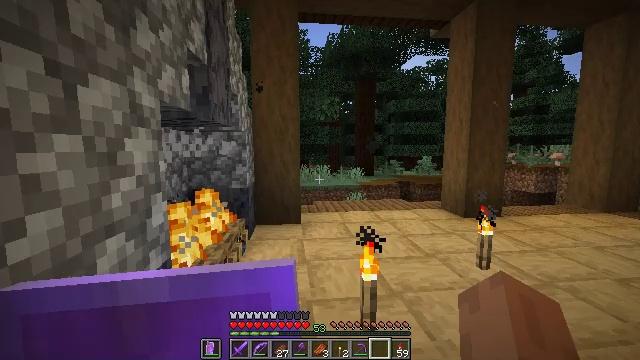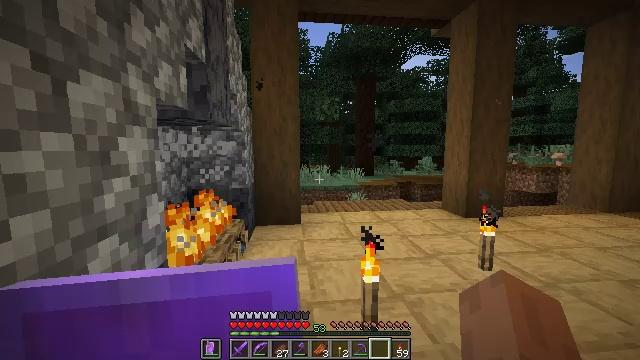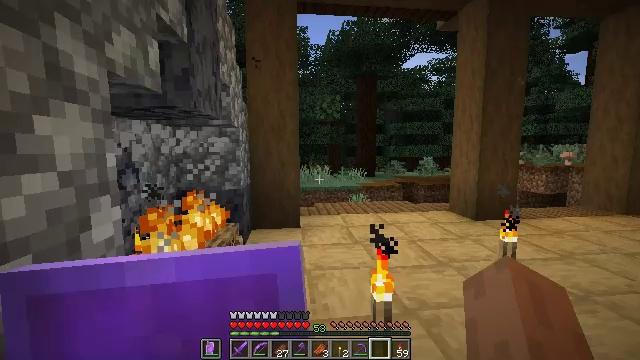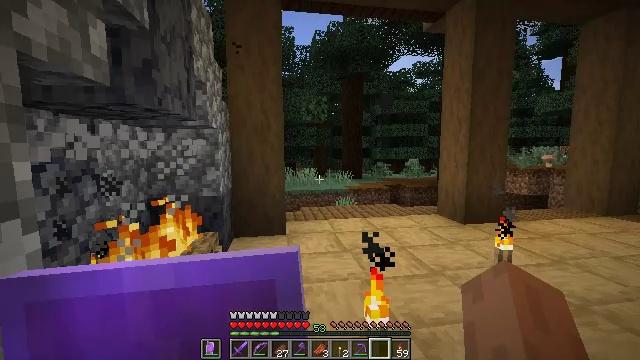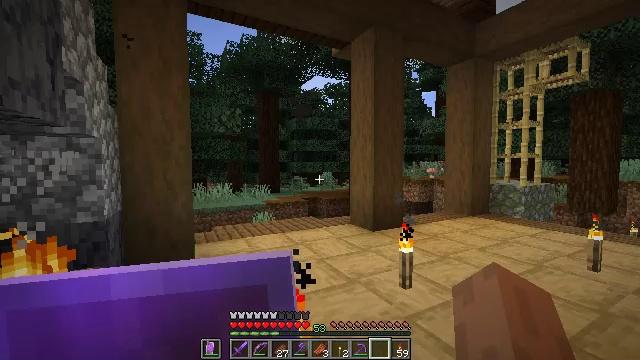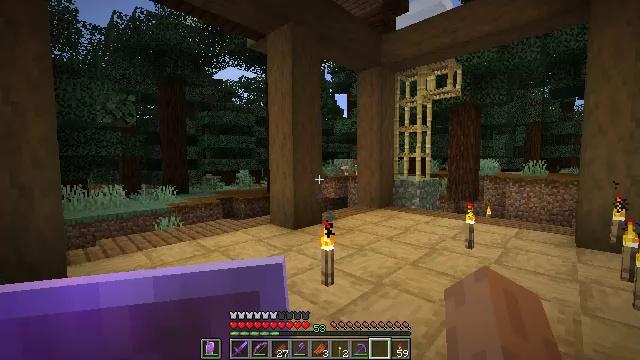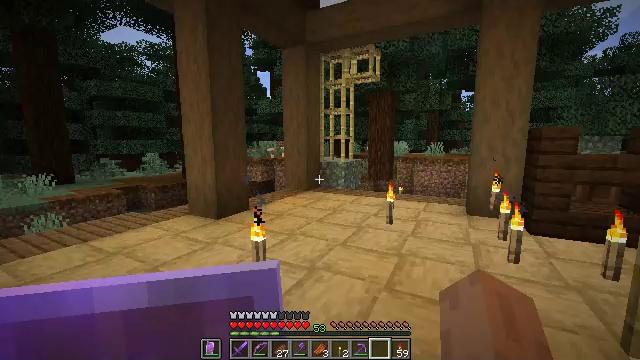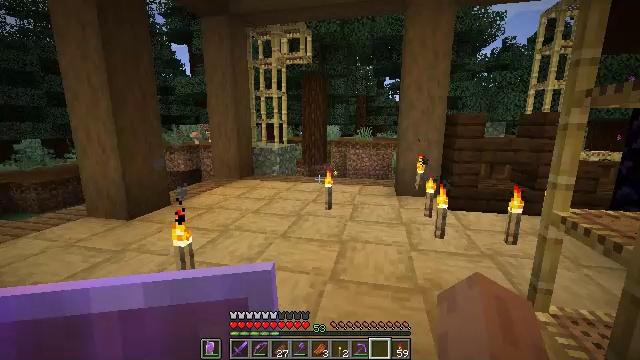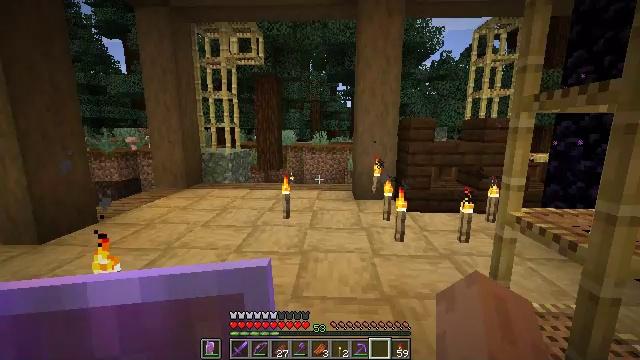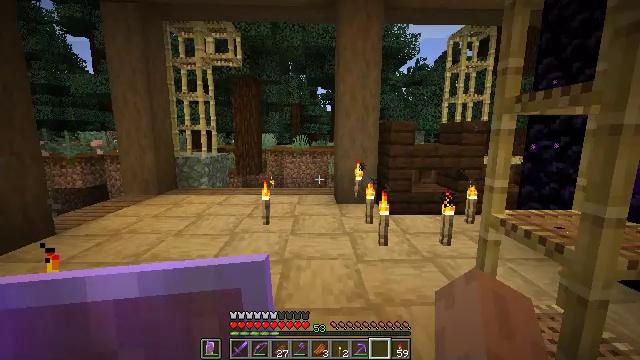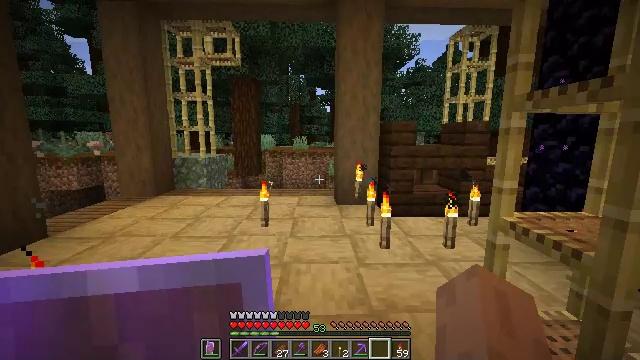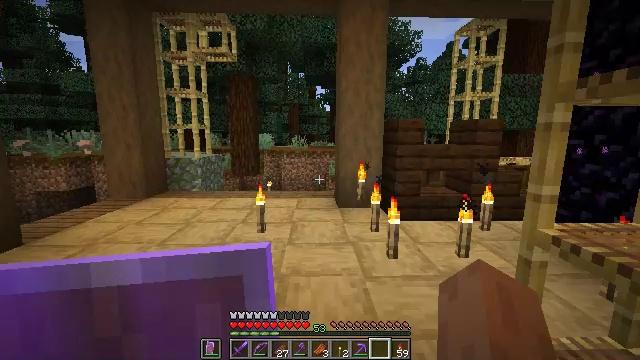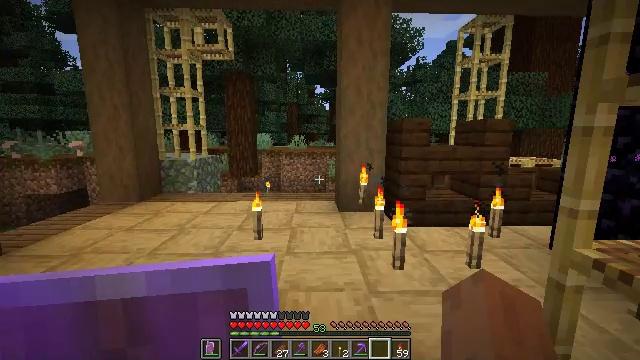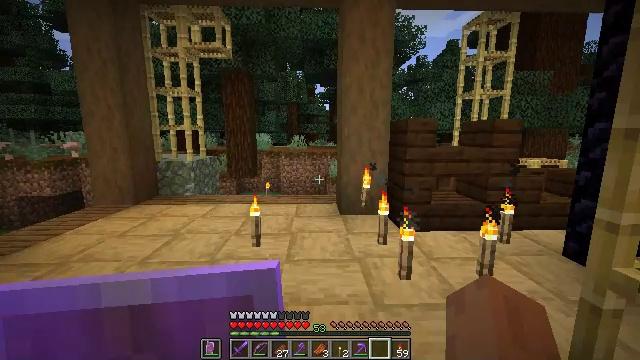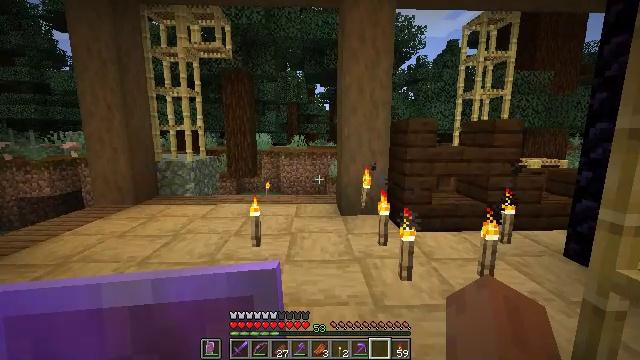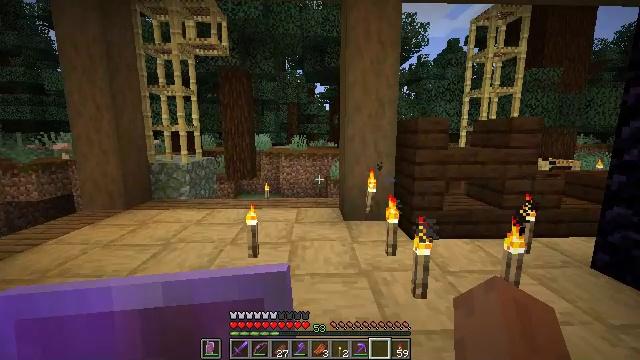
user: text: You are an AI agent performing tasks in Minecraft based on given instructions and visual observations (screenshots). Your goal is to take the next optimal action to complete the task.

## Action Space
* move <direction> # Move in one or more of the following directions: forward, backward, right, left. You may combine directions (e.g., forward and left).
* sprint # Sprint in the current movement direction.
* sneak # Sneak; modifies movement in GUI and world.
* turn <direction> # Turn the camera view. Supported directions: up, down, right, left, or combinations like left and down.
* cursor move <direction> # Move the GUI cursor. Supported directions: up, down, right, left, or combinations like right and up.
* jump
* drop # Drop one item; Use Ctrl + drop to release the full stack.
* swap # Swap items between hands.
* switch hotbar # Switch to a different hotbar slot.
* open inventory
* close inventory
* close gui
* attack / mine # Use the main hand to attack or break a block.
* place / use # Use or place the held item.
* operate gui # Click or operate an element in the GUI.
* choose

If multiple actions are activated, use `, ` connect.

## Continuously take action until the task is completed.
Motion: motion action
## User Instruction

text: Mine dark oak stairs from a structure.
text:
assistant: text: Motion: move forward
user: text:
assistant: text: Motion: move forward
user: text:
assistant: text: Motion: move forward, turn right
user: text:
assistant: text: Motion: move forward, turn right and up
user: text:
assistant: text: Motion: move forward, turn right
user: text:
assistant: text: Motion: move forward, turn right and down
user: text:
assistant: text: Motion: move forward, turn right and down
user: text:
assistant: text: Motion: move forward, turn right
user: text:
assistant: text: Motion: move forward, turn right
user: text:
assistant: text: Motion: move forward
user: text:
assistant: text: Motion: move forward
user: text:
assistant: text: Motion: move forward
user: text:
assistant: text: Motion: move forward
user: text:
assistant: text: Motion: move forward
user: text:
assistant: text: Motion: move forward
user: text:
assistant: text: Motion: move forward
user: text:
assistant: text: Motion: move forward
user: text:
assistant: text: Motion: move forward, turn right
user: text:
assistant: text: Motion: move forward, turn right
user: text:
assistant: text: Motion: move forward, turn right
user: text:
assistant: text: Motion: move forward, turn right
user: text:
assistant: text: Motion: no_op
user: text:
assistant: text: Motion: no_op
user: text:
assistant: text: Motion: no_op
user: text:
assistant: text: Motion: no_op
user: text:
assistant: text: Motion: no_op
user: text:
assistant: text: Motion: no_op
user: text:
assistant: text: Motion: no_op
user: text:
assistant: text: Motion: no_op
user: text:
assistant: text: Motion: no_op